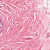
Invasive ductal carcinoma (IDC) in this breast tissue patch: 0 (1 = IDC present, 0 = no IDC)